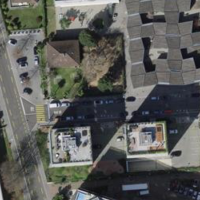
EUNIS habitat code: 54
Species observed at this site:
Carpinus betulus
Corvus cornix
Passer italiae